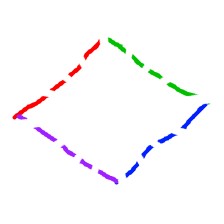
Shape: rhombus